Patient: sex M, age 57
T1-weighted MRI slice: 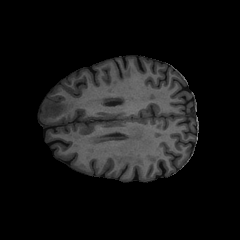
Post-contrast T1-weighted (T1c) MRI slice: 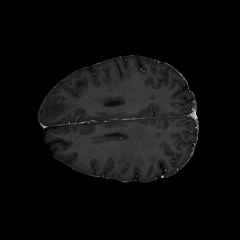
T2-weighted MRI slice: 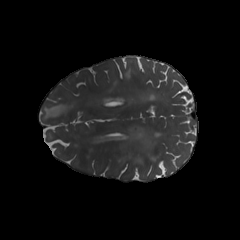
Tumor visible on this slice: yes
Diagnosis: Glioblastoma, IDH-wildtype
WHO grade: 4